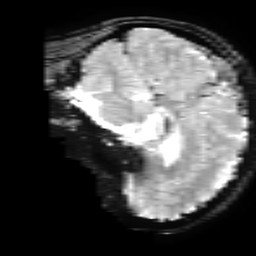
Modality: T2starw
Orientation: sagittal
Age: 24
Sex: female
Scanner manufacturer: ge
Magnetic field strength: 3 T
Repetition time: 0.65 s
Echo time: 0.02 s